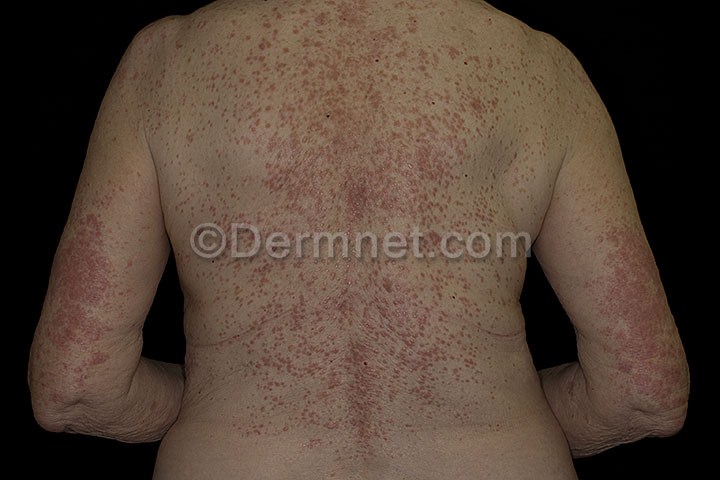
Disease: Exanthems and Drug Eruptions